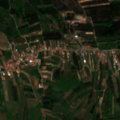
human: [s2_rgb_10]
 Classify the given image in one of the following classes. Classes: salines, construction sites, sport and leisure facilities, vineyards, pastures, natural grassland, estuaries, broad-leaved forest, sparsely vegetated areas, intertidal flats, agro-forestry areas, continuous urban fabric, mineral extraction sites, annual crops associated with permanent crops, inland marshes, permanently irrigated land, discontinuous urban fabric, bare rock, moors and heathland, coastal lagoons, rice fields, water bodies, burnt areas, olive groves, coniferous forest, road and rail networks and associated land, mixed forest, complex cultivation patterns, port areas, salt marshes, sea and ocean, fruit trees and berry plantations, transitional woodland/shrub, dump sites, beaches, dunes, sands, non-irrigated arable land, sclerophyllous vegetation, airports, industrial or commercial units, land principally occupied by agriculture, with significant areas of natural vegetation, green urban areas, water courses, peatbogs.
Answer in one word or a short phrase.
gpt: discontinuous urban fabric, fruit trees and berry plantations, broad-leaved forest